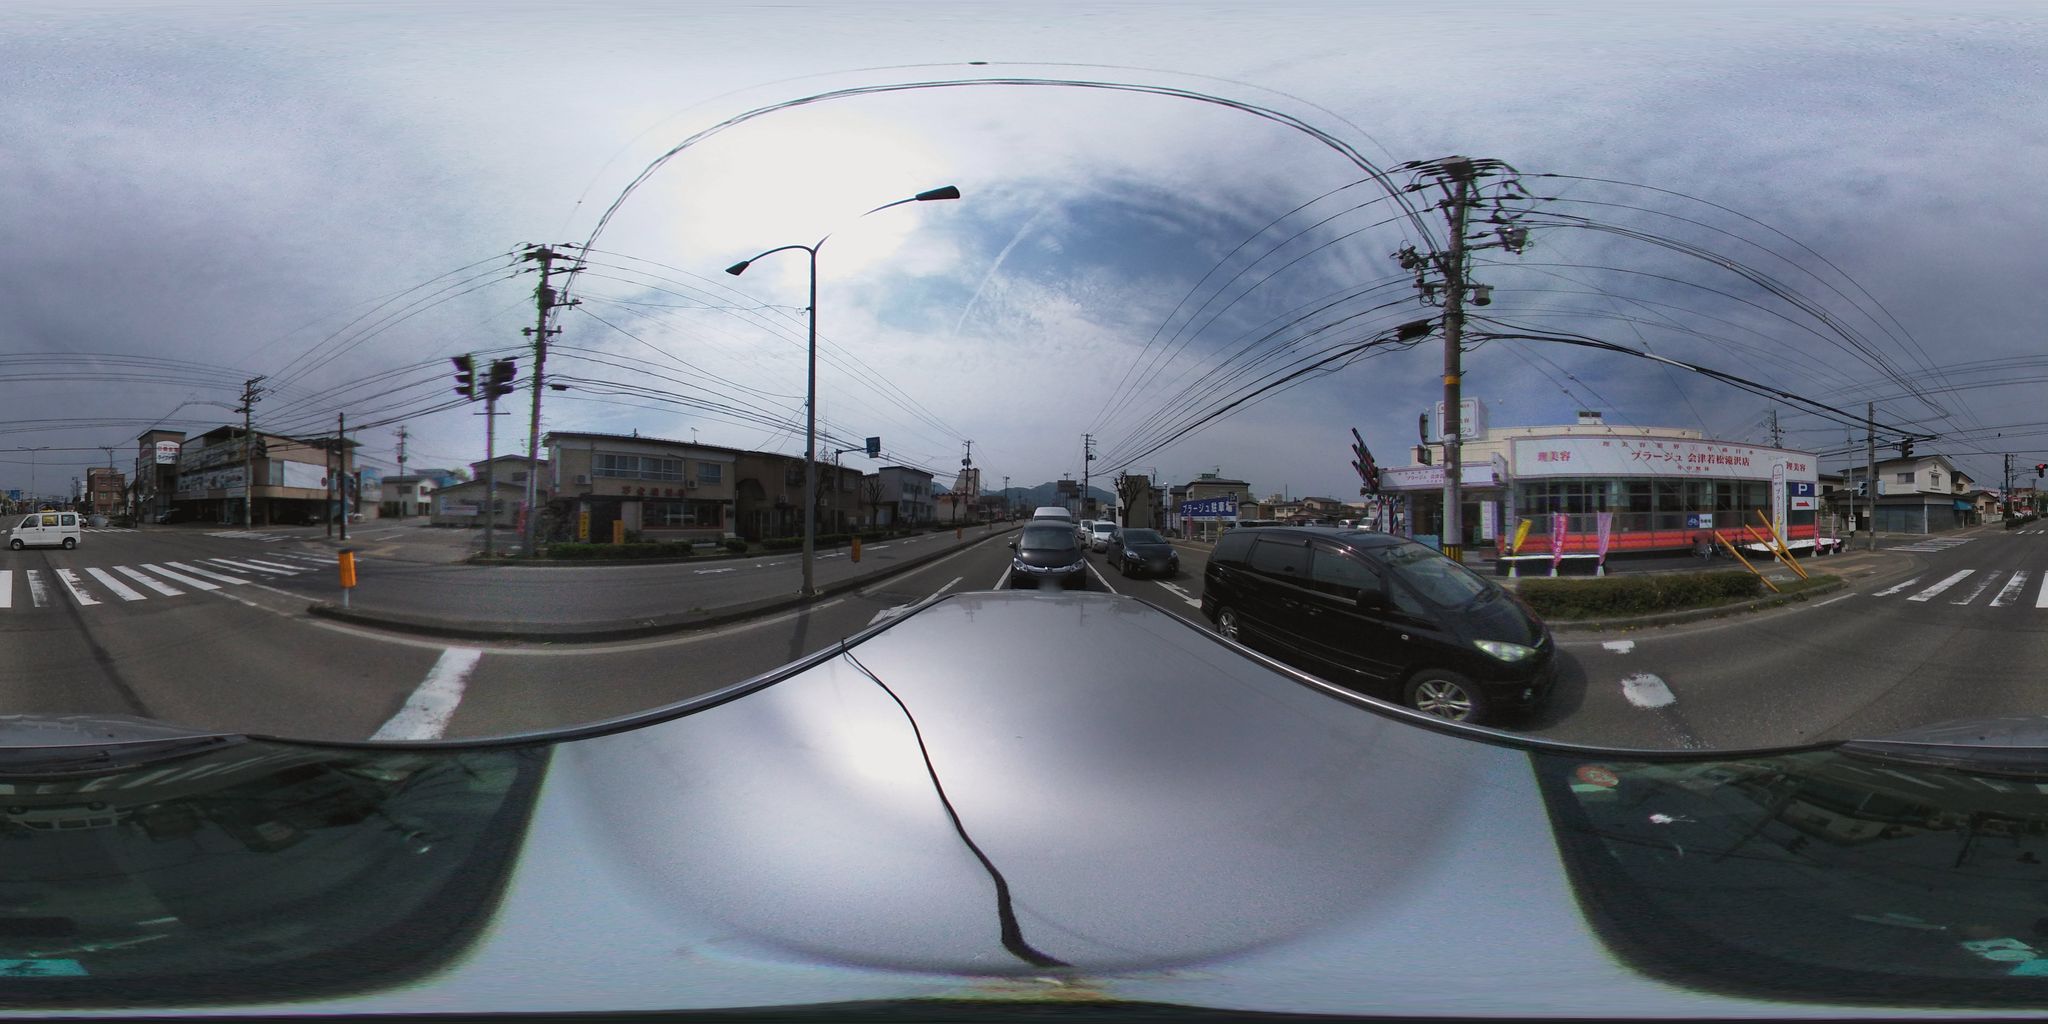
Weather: snowy
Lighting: day
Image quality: good
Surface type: driving surface
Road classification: primary
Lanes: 2.0
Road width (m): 3.3
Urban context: urban centre
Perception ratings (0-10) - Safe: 4.23, Lively: 7.41, Beautiful: 5.78, Boring: 6.69, Depressing: 4.12, Wealthy: 2.09